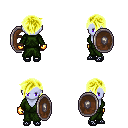
a pixel art fantasy rpg character, female body template, dark elf, purple skin, green robe, gold greaves, gold pixie cut hairstyle, gold gloves, ghillies, shield, four views (front, back, left, right), 2x2 character sprite sheet, small pixel art, hard edges, no anti-aliasing